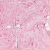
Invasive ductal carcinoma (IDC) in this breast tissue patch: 0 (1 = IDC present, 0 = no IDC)